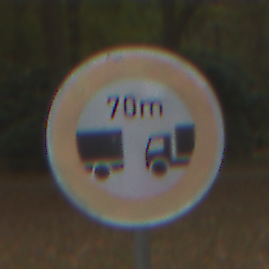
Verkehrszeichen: VerbotUnterschreitenMindestabstand
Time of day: Midday
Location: Outdoor (Nature)
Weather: Overcast
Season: Autumn
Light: Natural